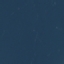
Land use / land cover: SeaLake